Field crop: maize
Growth stage: 2
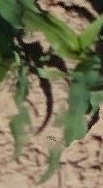
Species: maize